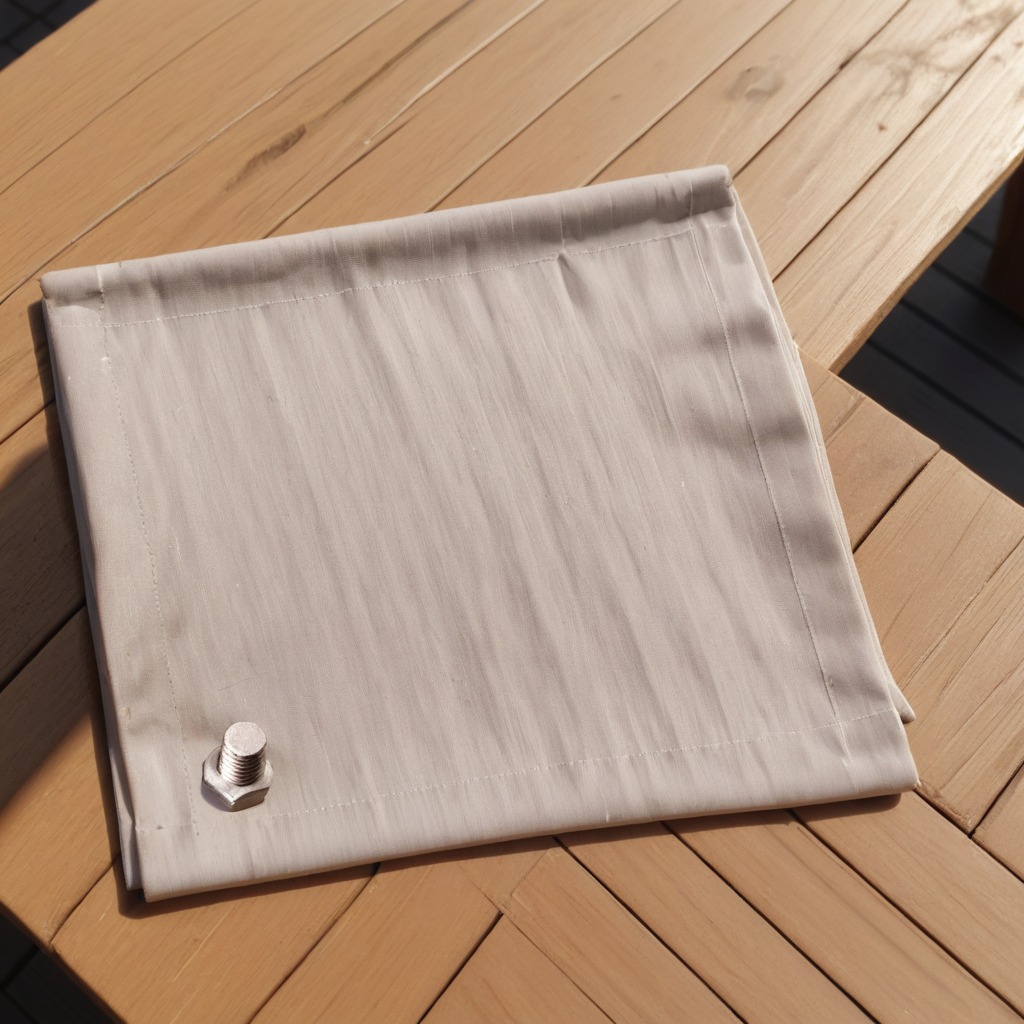
A metal screw lying on a wooden table.